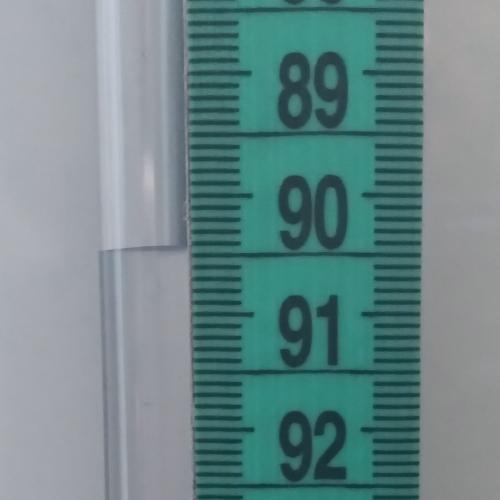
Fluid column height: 90.4 cm